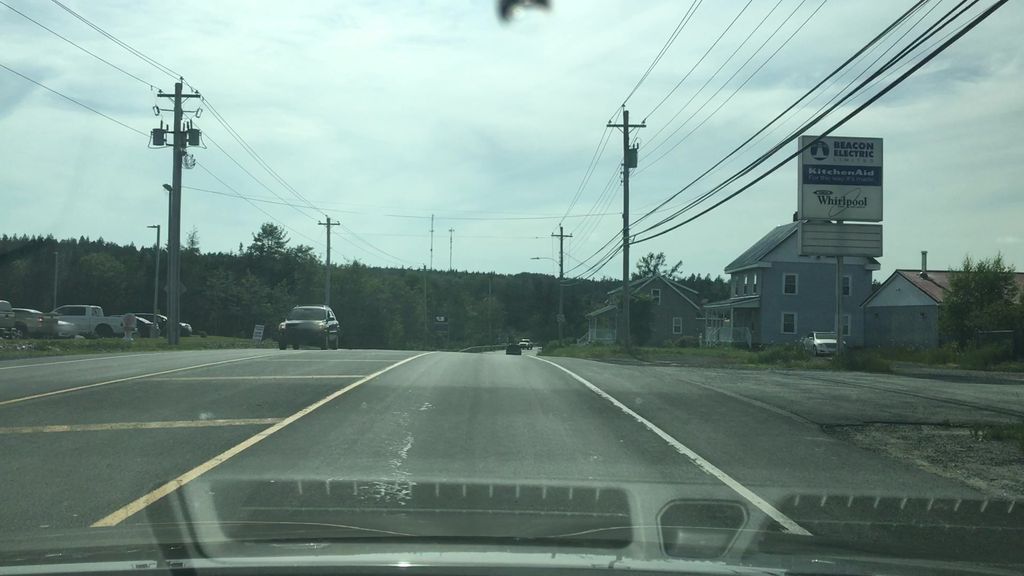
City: halifax